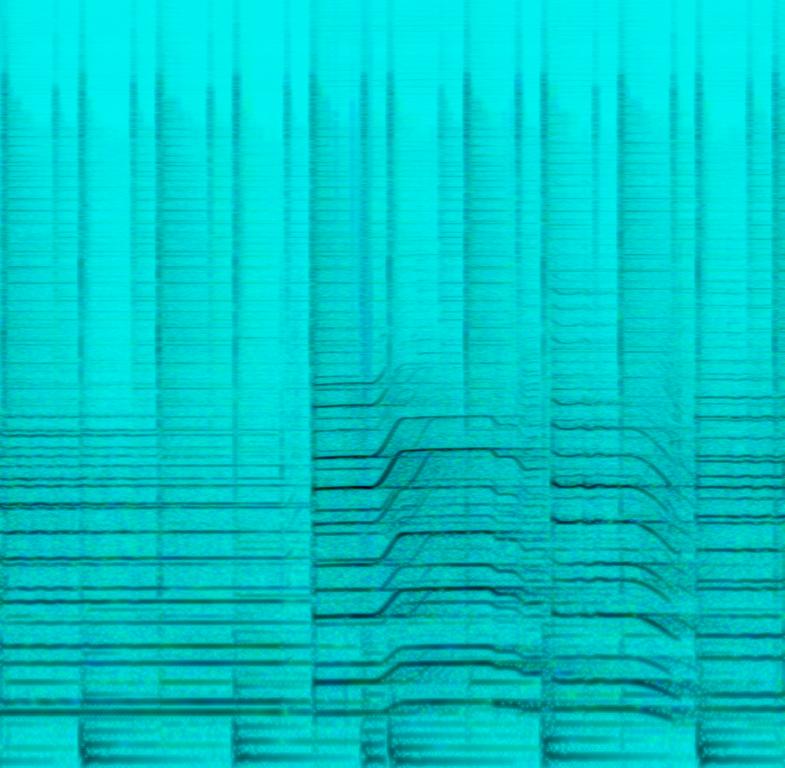
This song features a pedal steel guitar playing the main melody. This starts off with a slide to a high register followed by plucking low register strings. This is accompanied by percussion playing a simple beat in common time. An acoustic guitar strums chords in the background. The bass guitar plays the root notes of the chords. This song is at a slow tempo. There are no voices in this song. This is an instrumental song with a Country feel. This song can be played in a coffee shop.